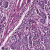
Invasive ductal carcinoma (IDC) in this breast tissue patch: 1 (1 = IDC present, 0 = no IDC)